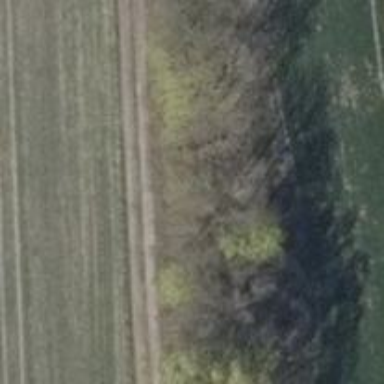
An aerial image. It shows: Row of deciduous broadleaved trees.